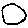
Label: circle